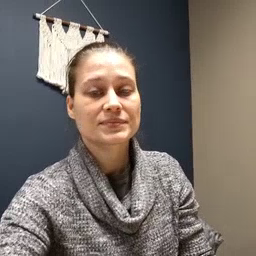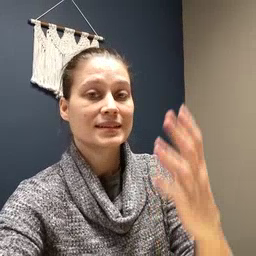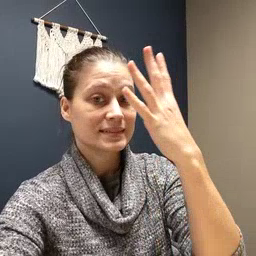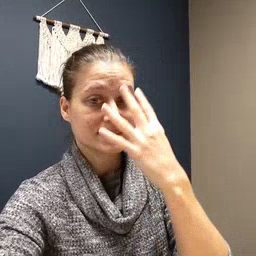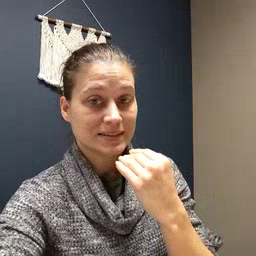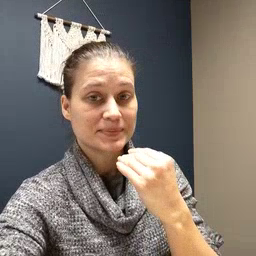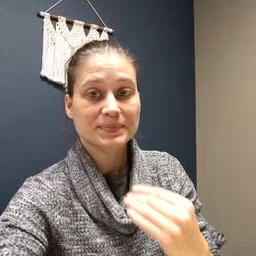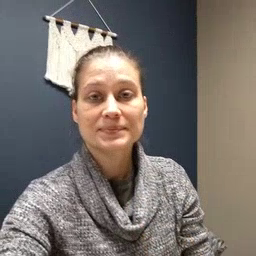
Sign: sleep